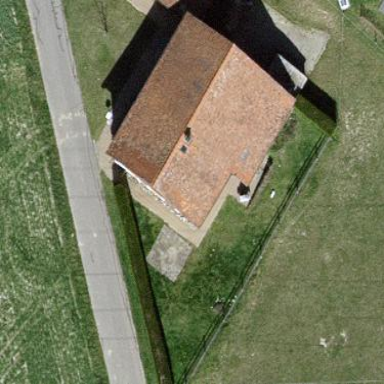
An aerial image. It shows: Simple house.